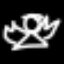
Label: angel